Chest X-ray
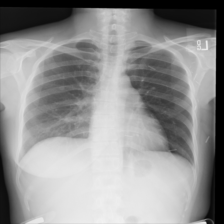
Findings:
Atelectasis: negative
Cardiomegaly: negative
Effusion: negative
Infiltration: negative
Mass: negative
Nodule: positive
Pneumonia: negative
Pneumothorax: negative
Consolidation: negative
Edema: negative
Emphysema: negative
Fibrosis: negative
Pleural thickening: negative
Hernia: negative